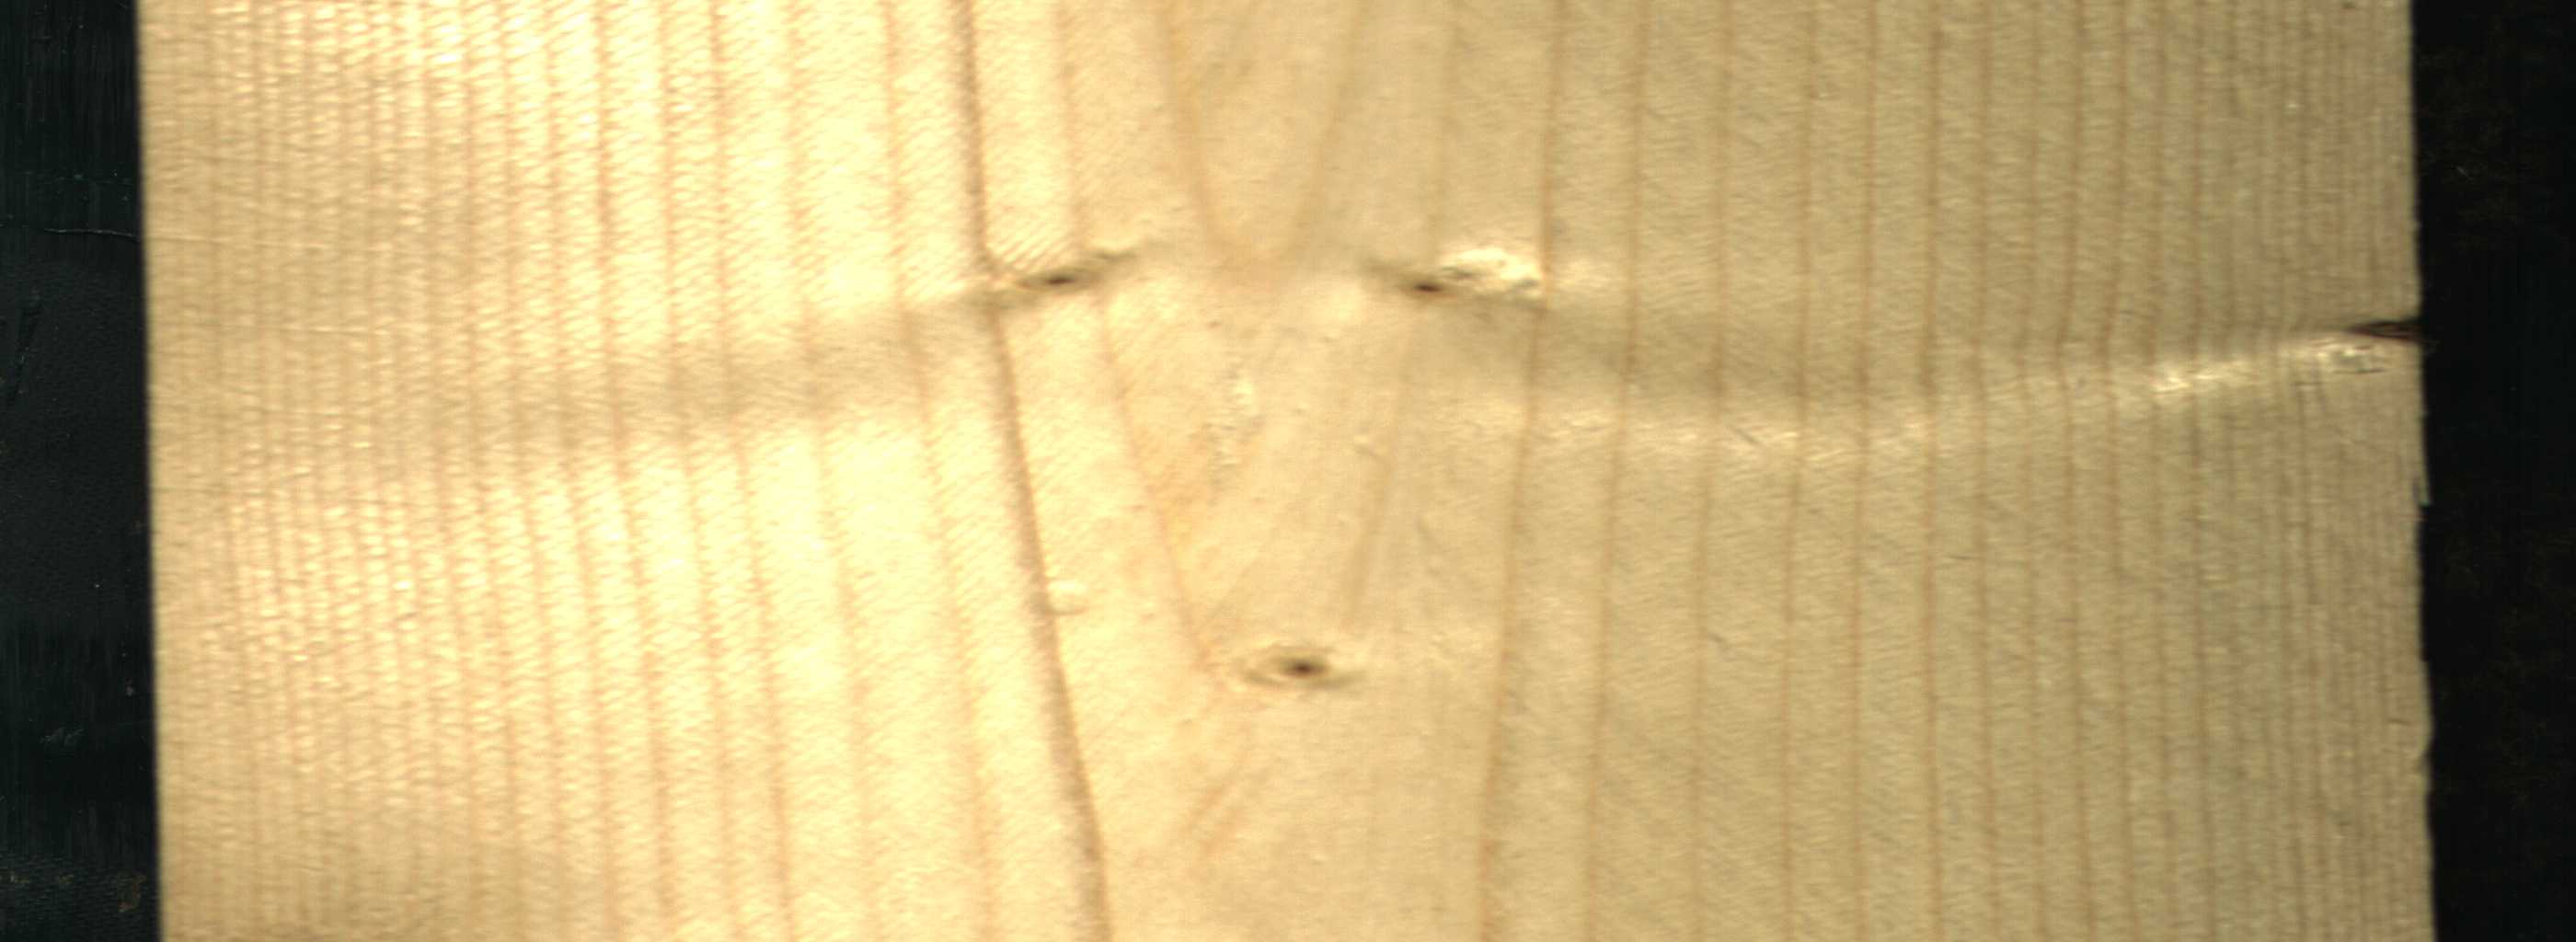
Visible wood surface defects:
Knot_missing
Live_Knot
Live_Knot
Live_Knot